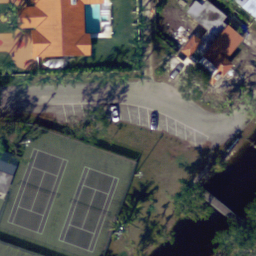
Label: tenniscourt